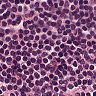
Metastatic tissue present: no